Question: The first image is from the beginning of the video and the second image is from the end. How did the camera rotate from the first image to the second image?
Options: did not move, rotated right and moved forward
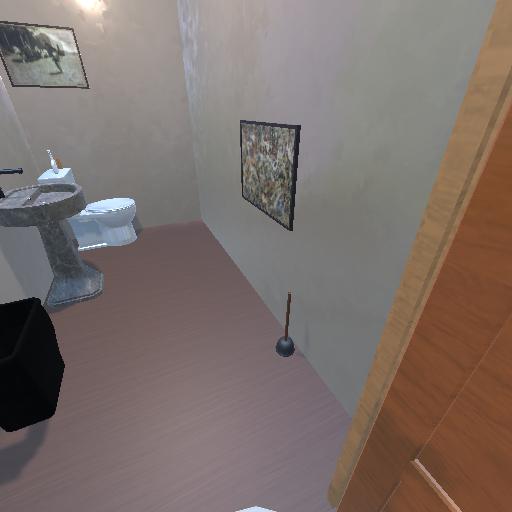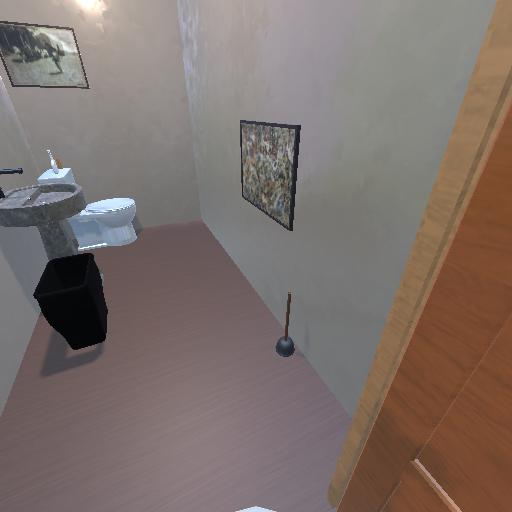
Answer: did not move